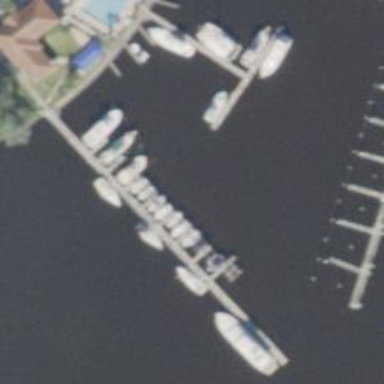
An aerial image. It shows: Man-made pier.